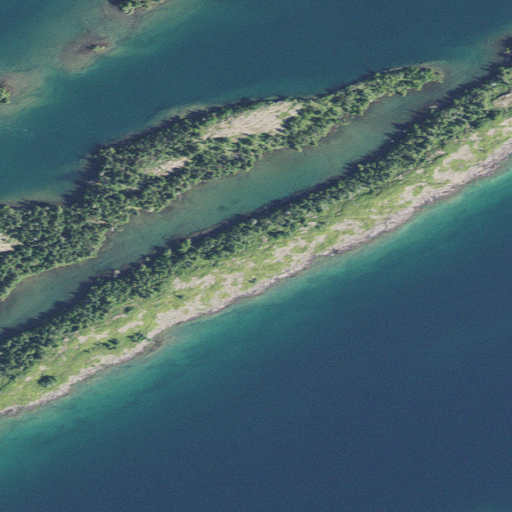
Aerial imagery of island in Michigan named Long Island containing open water, barren land, grassland, herbaceous wetlands, woody wetlands, and mixed forest